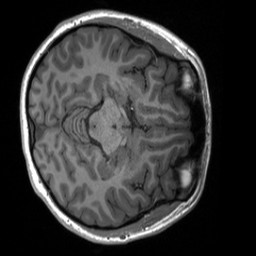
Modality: T1w
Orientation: axial
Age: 21
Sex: female
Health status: healthy
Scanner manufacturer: siemens
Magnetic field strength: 3 T
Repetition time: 2 s
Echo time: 0.00232 s